Question: Trying to understand how can I use Geokit Rails to get all users who covers a certain point with their coverage range.
For example users A, B, C and D has a radius of i > 0 km. Now let's say I want to find all users who cover a selected point on map created with lat and lng. So , it's the case where I want to .
From image: should return User A, B, C and not D as the red dot is not in his range.
What I have tried: I've looked in the docs from top to bottom, searched for examples but all leads to finding records in a range, so it's not my case. If any one had the same thing to solve please share. Thank you.

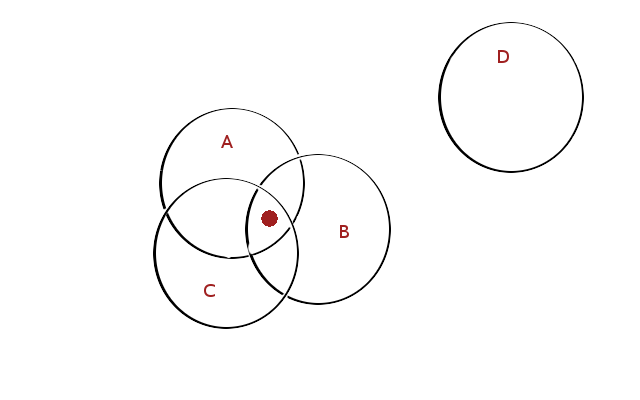
Answer: My solution that works for now, may be not the best one, just can't find any other:
'''
address = [lat, long]
users.each do |u|
if u.distance_to(address, :units => :kms) < u.distance
tutors << t
end
end
'''
:
User table has a field called distance where I keep an integer that shows what is the radius that user covers, for ex: 20.
When doing a search I am sending lat and long params from the form to find a position on map, and then just loop trough users to find all users where distance between them and this point is less than the distance value.
For example: User 1 has a range of 20 km, so distance value is 20, then check if distance between User 1 and point on map is less than 20 load him in array.
I wouldn't have to much users to loop through as I limit their number in the code that goes before this so I get only a few of them.. between 1 and 40 max.
For now it works, if anyone has a better solution please share.
'''
def find_tutors
lat_d = Geokit::Mappable::LATITUDE_DEGREES
km_lat = Geokit::Mappable::KMS_PER_LATITUDE_DEGREE
kms_per_mile = Geokit::Mappable::KMS_PER_MILE
users = User.joins(:courses).where("courses.lesson ILIKE ?", "%#{lesson}%")
if long.present?
users = users.where("pow((longitude - ?) * (#{lat_d} * #{kms_per_mile} * abs(cos(0.0174 * longitude))), 2) +
pow((latitude - ?) * #{km_lat}, 2) < pow(distance, 2)",
long, lat)
end
users
end
'''
In the case above 'longitude' and 'latitude' are attributes of search model, but could be also any other attributes.